Interaction volume radius: 10 \u00c5
Interaction volume height: 30 \u00c5
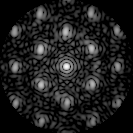
Disorder parameter: 0.3643